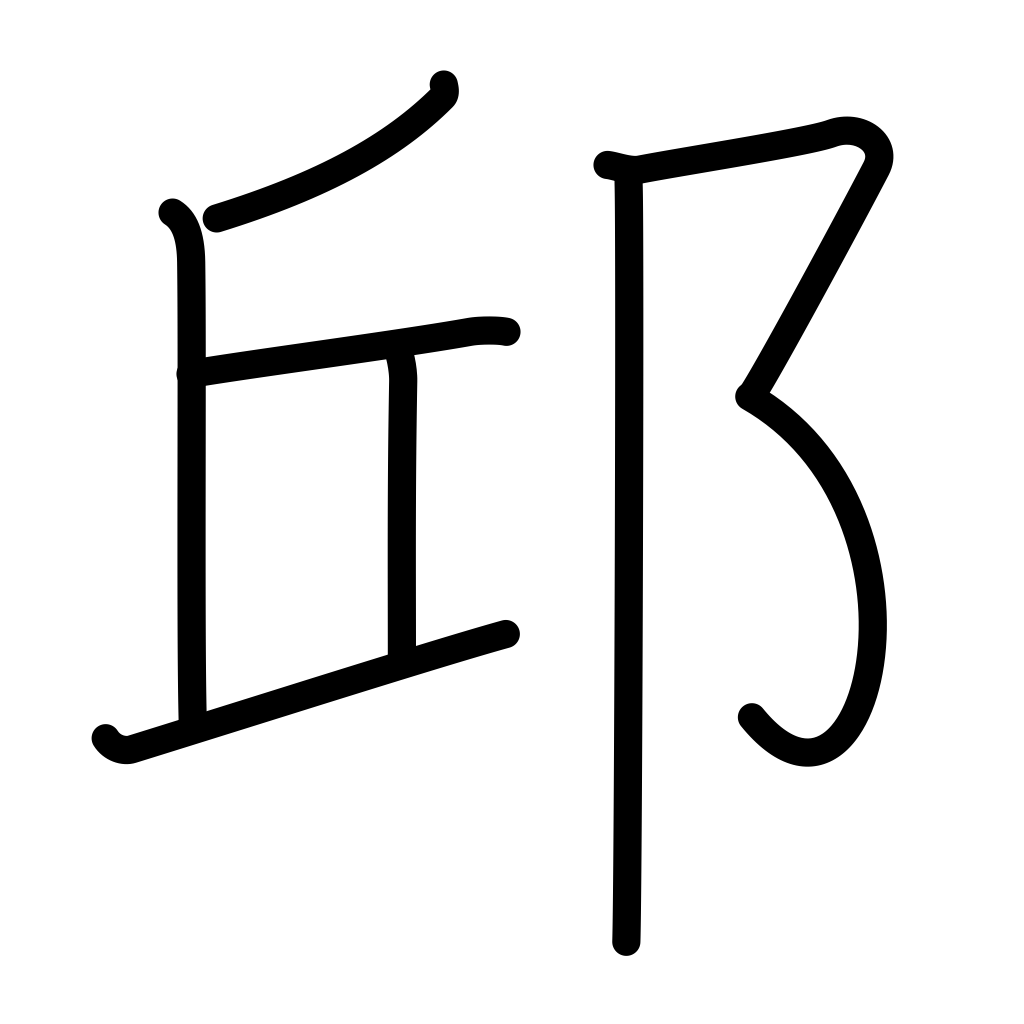
Meaning: hill